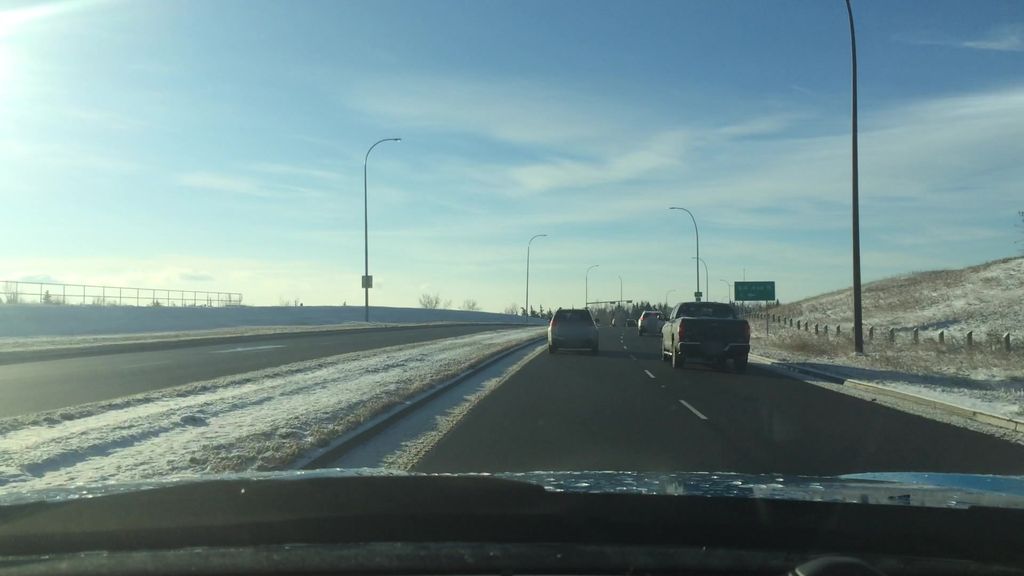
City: calgary